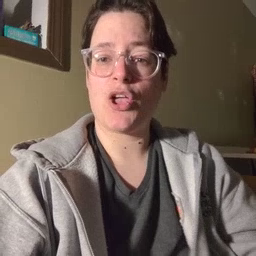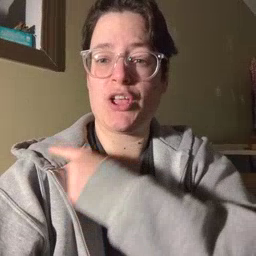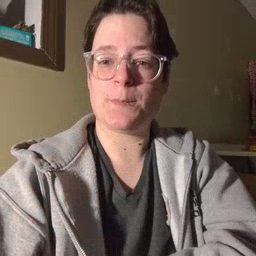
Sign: arm